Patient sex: F
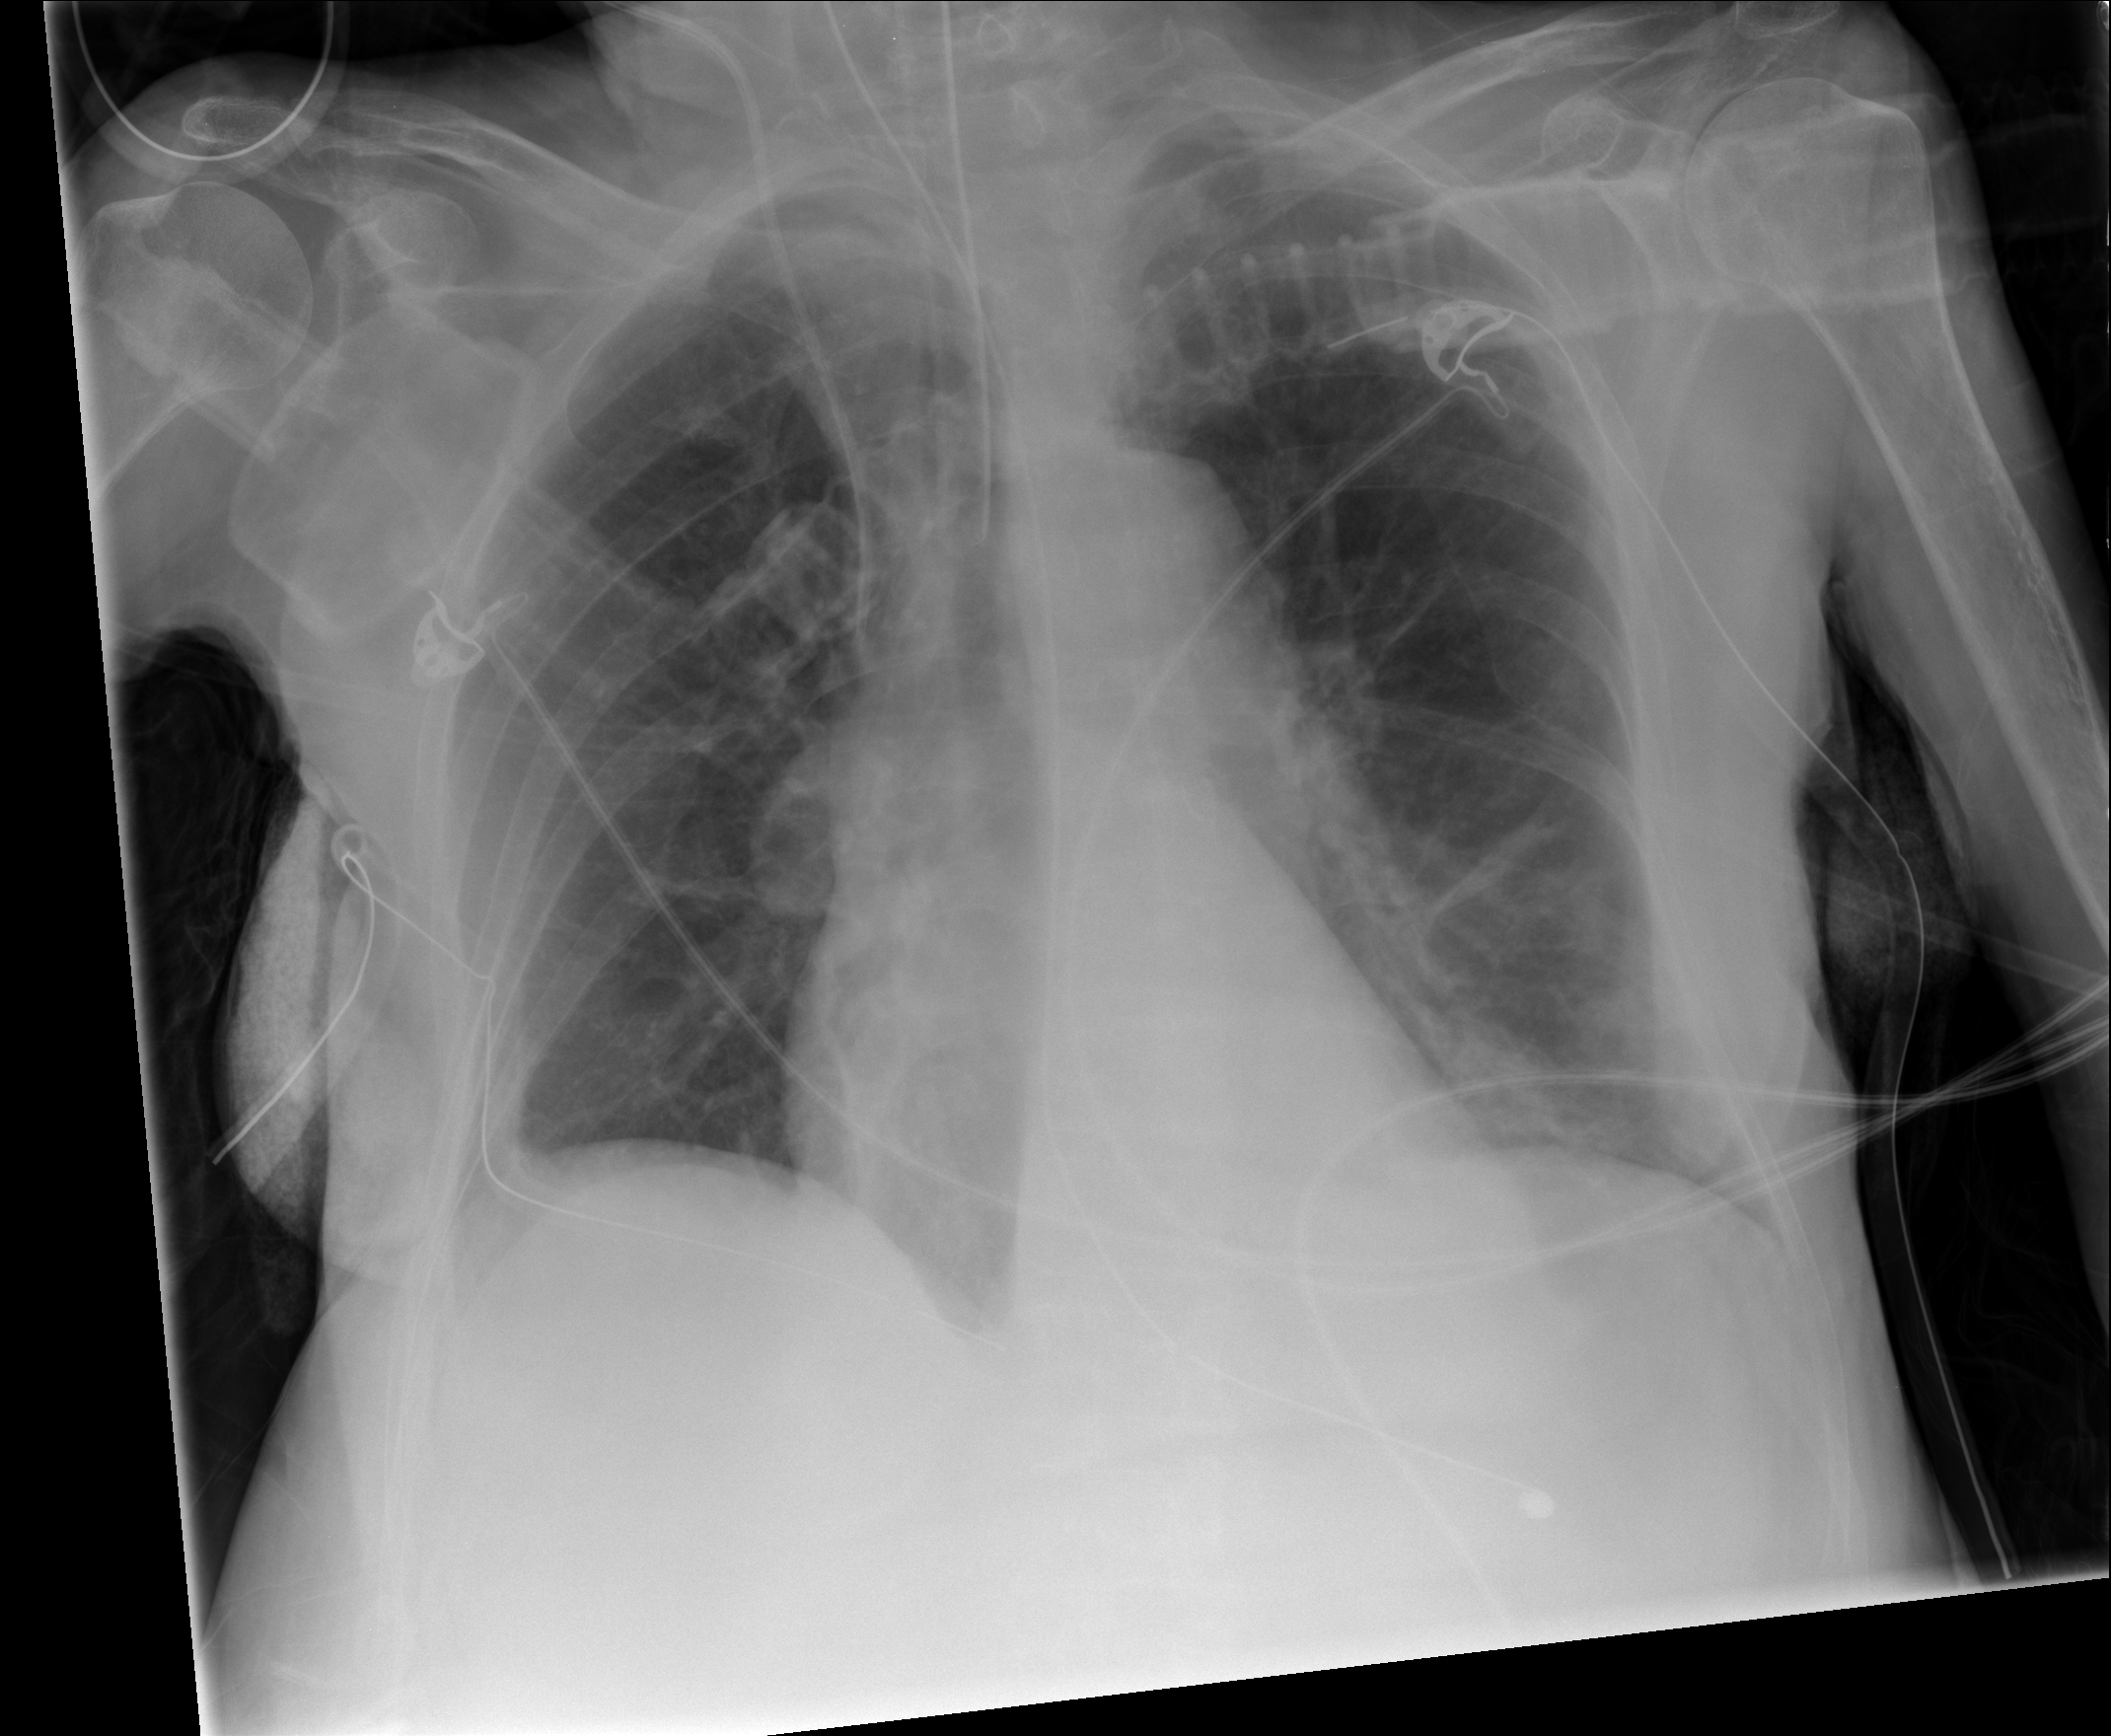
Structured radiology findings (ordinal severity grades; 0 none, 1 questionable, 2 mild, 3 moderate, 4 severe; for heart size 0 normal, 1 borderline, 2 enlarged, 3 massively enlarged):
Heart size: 0
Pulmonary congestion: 1
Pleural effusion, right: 1
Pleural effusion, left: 1
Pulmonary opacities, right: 0
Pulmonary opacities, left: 2
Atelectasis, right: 2
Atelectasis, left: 2